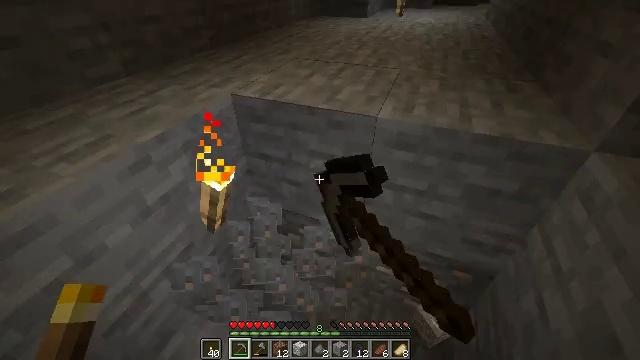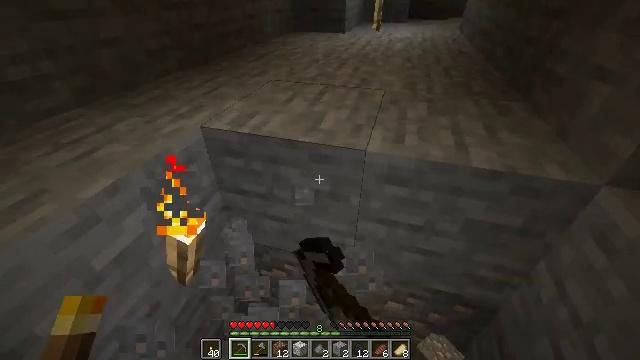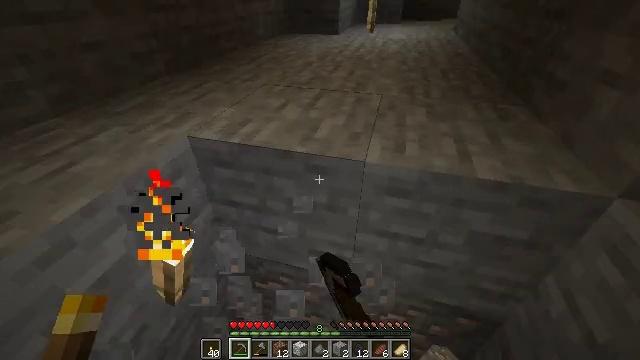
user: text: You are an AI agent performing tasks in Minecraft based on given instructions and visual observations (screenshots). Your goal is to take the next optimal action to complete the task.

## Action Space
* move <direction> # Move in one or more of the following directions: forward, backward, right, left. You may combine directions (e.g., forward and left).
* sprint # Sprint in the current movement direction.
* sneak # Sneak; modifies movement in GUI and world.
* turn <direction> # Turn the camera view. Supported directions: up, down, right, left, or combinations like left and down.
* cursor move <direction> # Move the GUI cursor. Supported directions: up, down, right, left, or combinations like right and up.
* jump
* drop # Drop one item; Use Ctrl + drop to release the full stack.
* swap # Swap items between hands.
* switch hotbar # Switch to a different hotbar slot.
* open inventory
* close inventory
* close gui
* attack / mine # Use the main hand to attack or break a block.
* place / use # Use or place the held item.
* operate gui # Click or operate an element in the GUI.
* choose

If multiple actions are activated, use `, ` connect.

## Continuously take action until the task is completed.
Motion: motion action
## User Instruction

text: Collect iron ore blocks.
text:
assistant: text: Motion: move forward, turn right and up, attack / mine
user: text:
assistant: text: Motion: turn right, attack / mine
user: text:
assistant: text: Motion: attack / mine